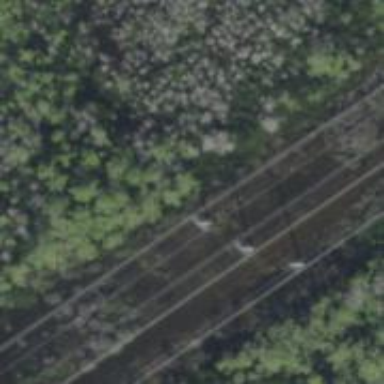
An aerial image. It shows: Power pole.